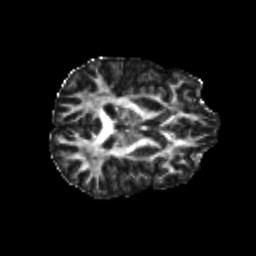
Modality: FA
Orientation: axial
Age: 19
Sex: female
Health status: healthy
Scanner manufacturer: philips
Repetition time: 7.391 s
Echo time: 0.08599 s